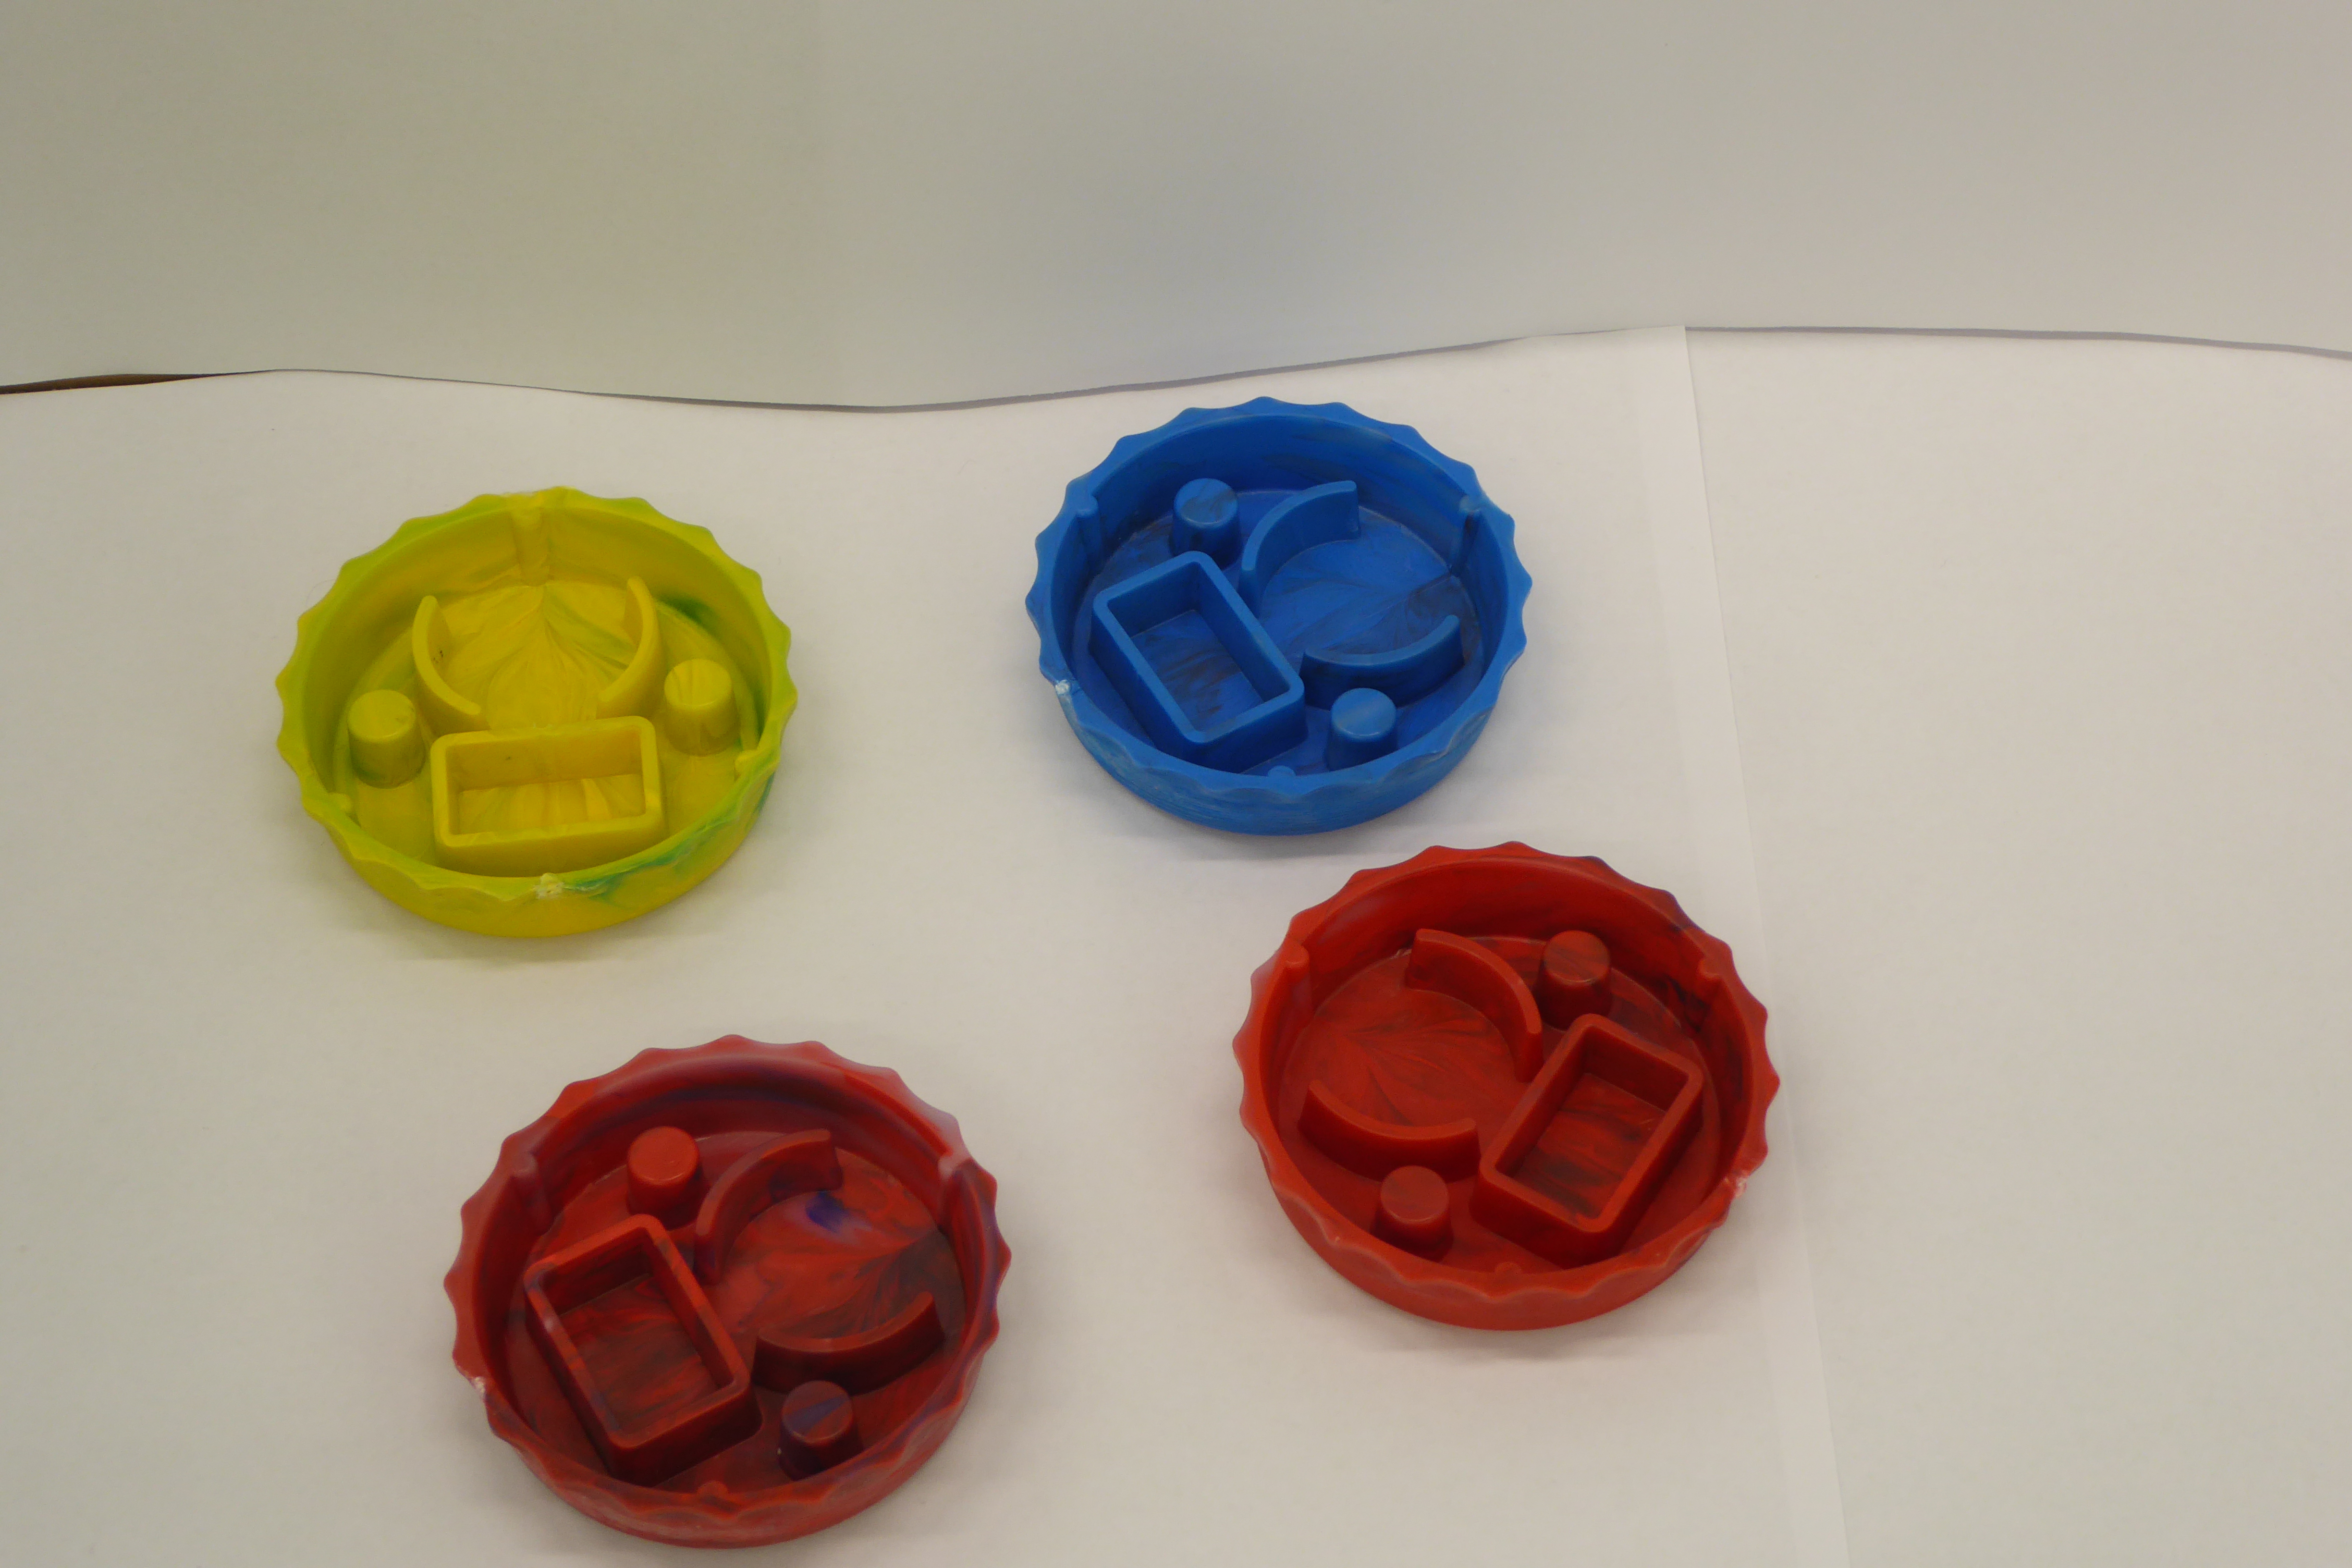
Label: Bottle Opener - Cover